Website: bh-photo
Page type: store-pickup
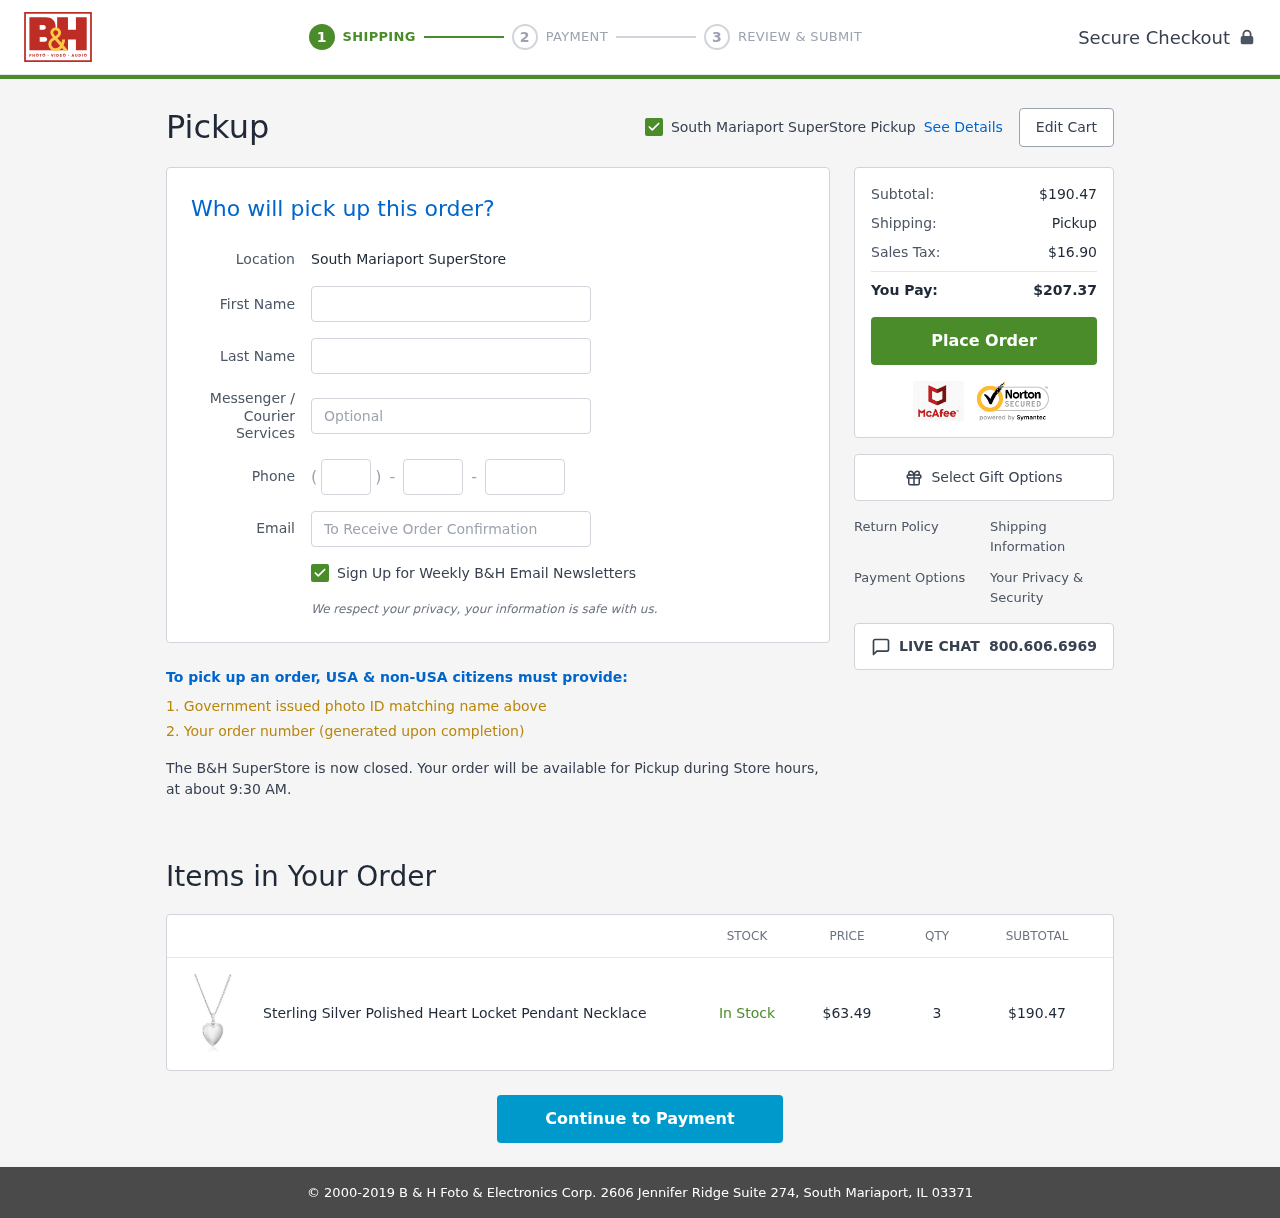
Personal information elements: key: PII_EMAIL
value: ltucker@hotmail.com
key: PII_FIRSTNAME
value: Lisa
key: PII_LASTNAME
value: Tucker
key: PII_LOCATION1_CITY
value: South Mariaport SuperStore Pickup
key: PII_LOCATION1_CITY
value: South Mariaport SuperStore
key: PII_PHONE_AREA
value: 686
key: PII_PHONE_PREFIX
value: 206
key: PII_PHONE_SUFFIX
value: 2098
Product elements: key: PRODUCT1_NAME
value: Sterling Silver Polished Heart Locket Pendant Necklace
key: PRODUCT1_PRICE
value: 63.49
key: PRODUCT1_QUANTITY
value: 3
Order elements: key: ORDER_SUBTOTAL
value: $190.47
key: ORDER_TAX
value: $16.90
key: ORDER_TOTAL
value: $207.37